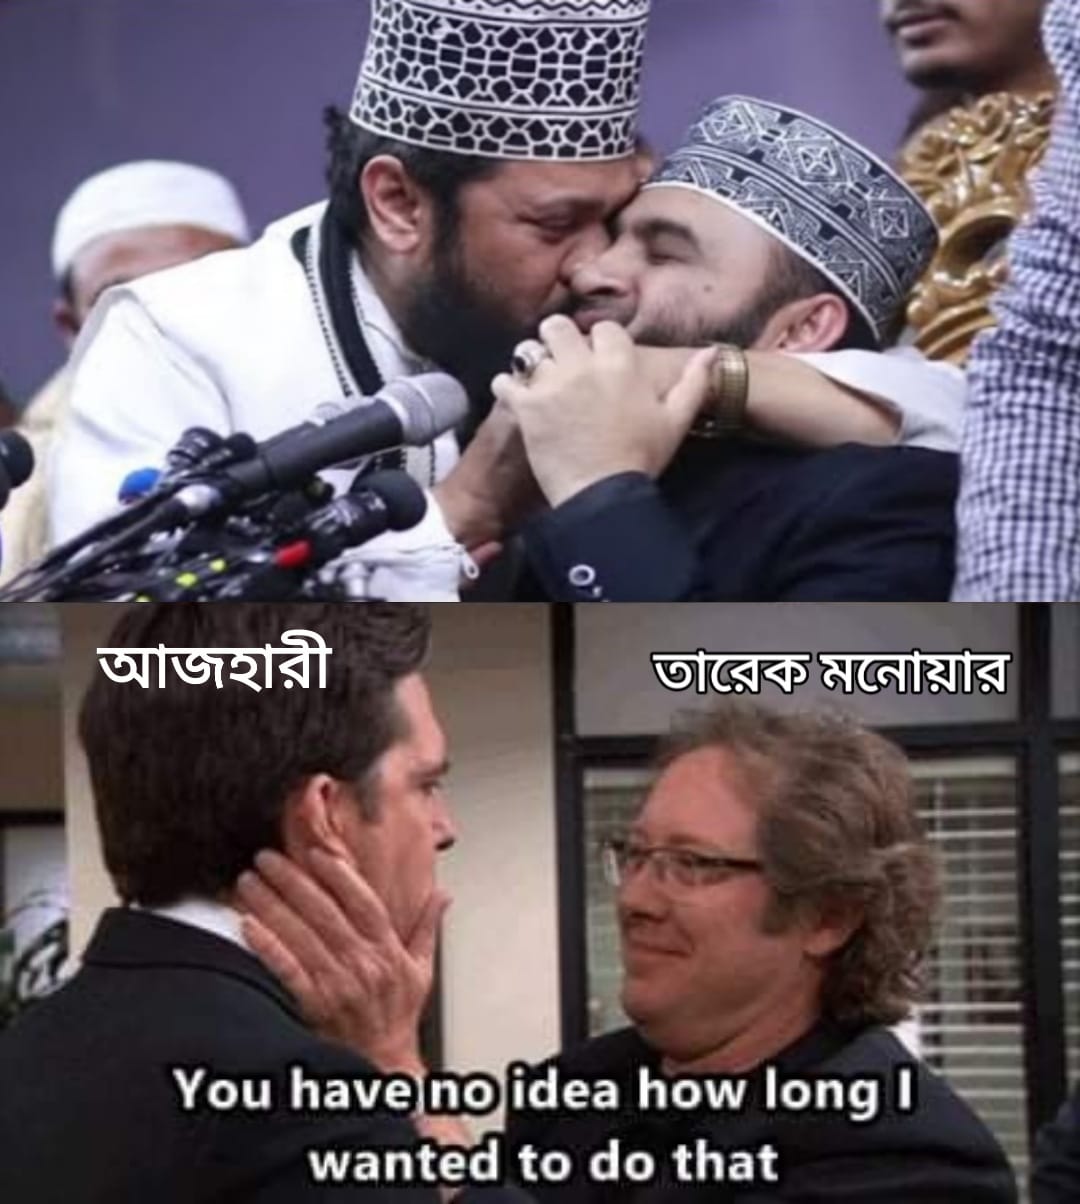
Caption: আজহারী        তারেক মনোয়ার    You have no idea how long I wanted to do that
Label: non-hate